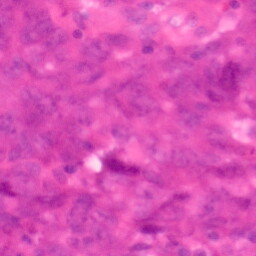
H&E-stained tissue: Colon